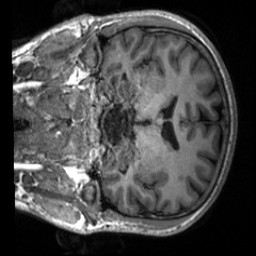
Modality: T1w
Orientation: coronal
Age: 26
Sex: male
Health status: healthy
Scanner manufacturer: siemens
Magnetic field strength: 3 T
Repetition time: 2 s
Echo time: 0.00232 s